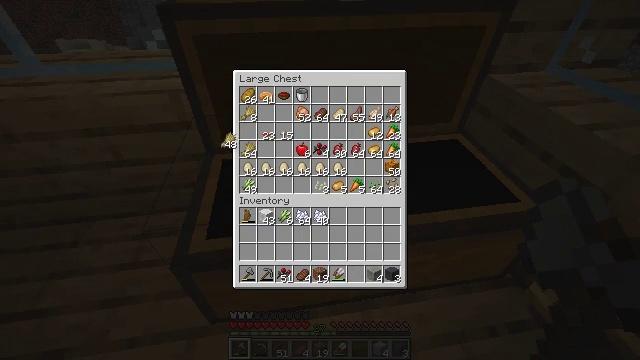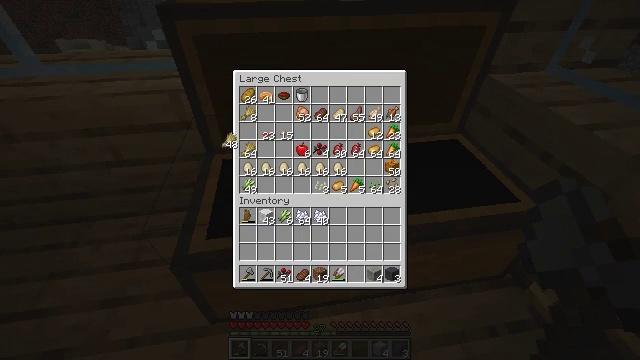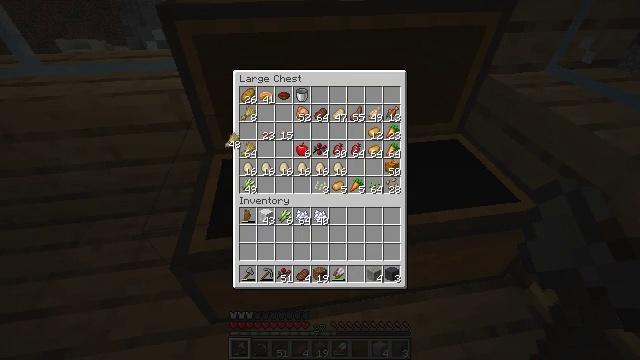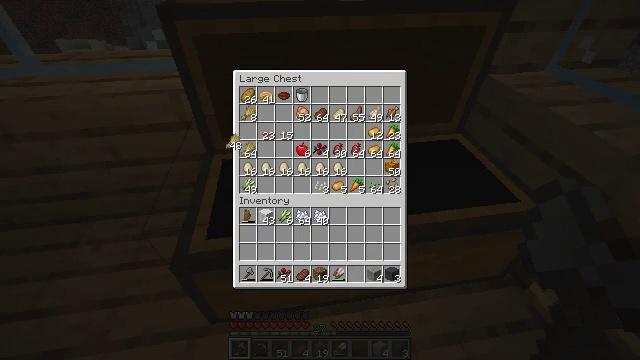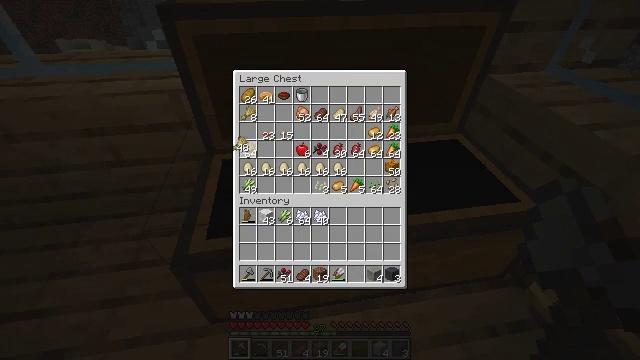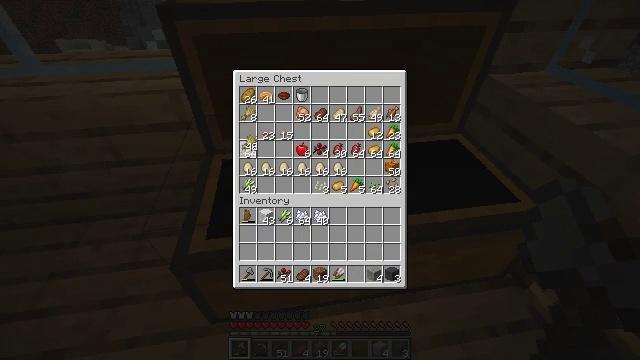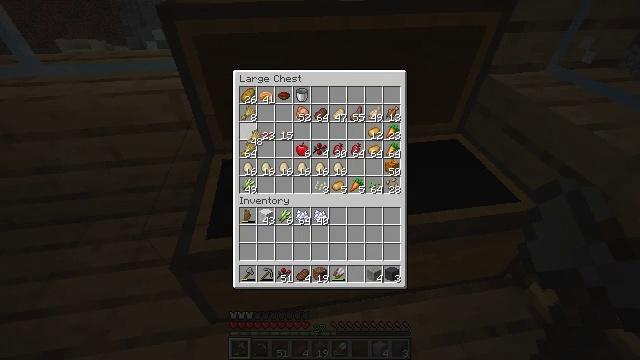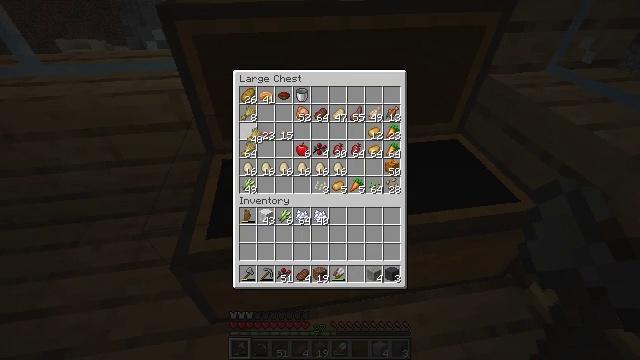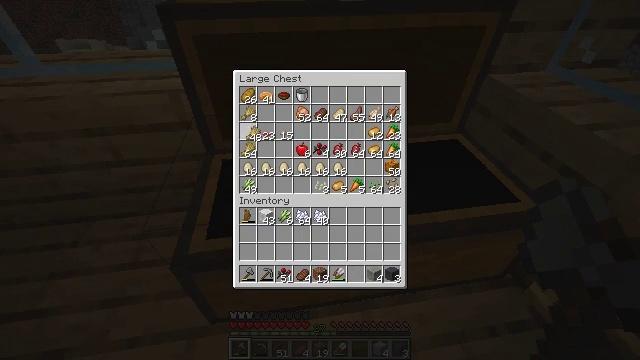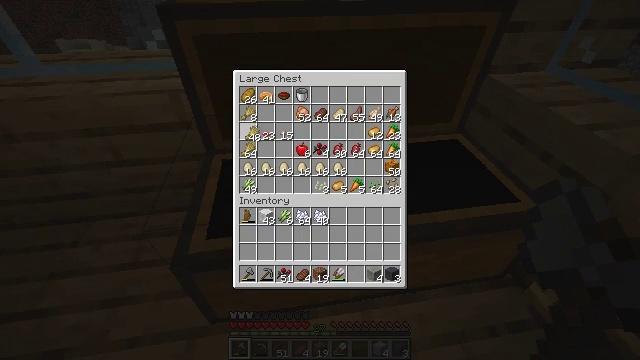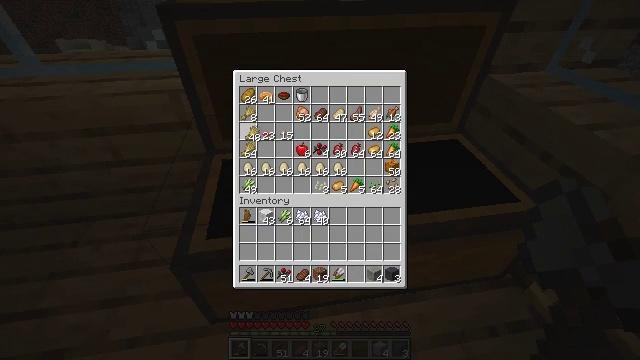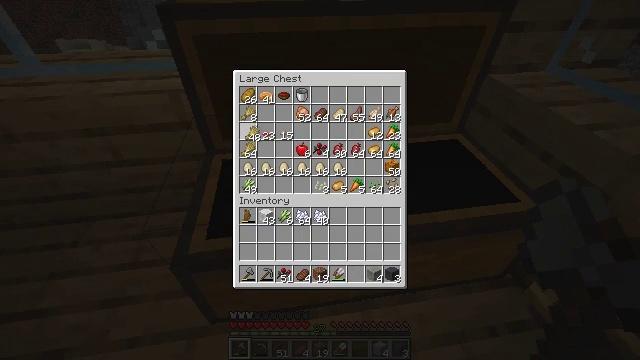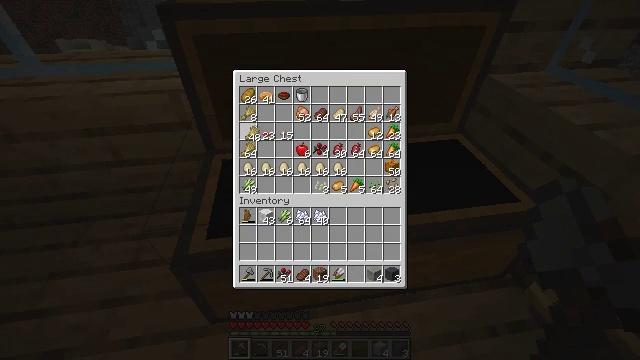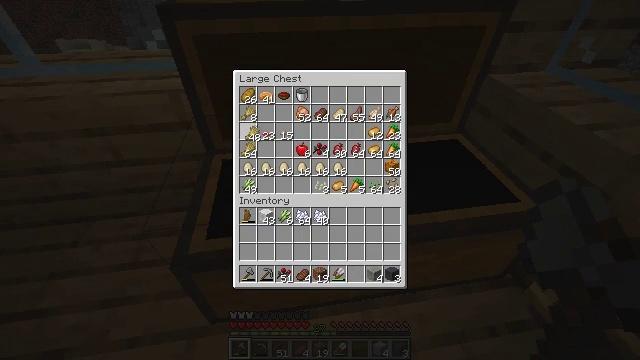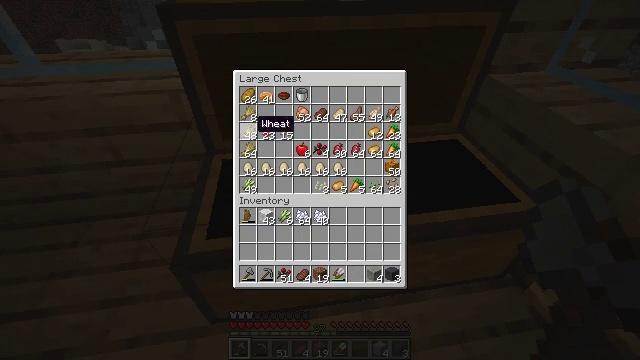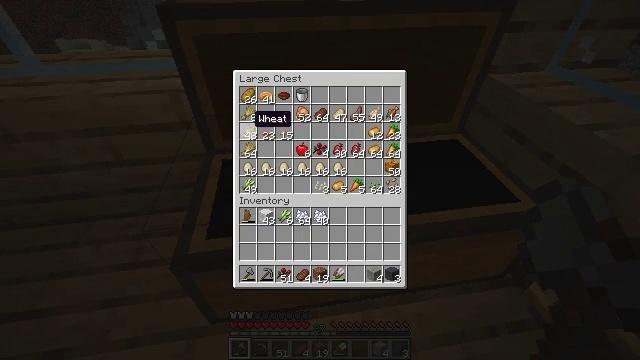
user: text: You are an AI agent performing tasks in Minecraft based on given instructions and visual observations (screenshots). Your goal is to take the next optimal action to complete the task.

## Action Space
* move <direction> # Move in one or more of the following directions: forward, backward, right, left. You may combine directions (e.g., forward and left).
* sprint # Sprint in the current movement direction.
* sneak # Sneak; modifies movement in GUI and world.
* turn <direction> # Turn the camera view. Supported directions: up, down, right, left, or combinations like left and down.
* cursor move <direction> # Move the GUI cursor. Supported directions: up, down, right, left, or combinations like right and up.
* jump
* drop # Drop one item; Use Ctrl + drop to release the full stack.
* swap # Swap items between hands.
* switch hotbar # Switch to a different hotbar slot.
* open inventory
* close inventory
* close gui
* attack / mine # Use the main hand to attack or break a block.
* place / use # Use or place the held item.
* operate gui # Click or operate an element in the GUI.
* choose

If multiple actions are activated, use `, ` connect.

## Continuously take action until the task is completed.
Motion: motion action
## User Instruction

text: Collect the pumpkin by holding left button.
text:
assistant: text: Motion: no_op
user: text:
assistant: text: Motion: no_op
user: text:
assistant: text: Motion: no_op
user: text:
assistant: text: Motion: cursor move right
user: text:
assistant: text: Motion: cursor move right
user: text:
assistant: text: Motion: no_op
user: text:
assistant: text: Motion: no_op
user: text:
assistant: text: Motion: no_op
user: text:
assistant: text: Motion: no_op
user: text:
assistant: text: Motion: no_op
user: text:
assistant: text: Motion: operate gui
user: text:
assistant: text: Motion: operate gui
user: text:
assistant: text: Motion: operate gui
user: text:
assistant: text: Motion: no_op
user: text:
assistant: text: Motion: no_op
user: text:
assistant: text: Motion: no_op
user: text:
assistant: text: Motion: no_op
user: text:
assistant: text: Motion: no_op
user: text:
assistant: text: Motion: operate gui
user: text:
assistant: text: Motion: operate gui
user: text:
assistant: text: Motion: operate gui
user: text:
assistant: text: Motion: no_op
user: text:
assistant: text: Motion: no_op
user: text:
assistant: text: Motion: no_op
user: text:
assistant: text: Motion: no_op
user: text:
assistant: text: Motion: operate gui
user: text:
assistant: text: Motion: operate gui
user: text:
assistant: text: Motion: operate gui
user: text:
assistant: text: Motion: no_op
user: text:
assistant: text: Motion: no_op